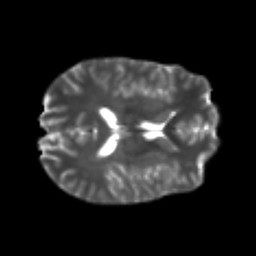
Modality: T2w
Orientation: axial
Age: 20
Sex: male
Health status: healthy
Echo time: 0.074 s